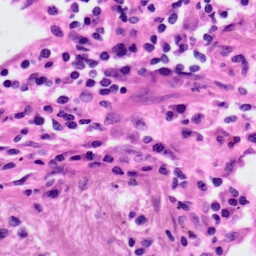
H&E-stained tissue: Lung